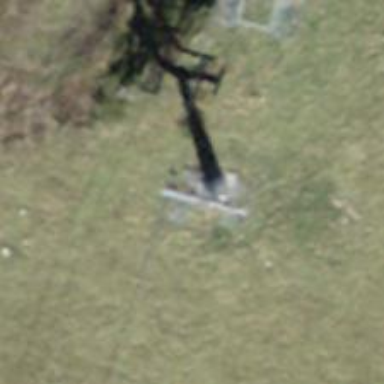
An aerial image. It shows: Pylon used for aerialway.